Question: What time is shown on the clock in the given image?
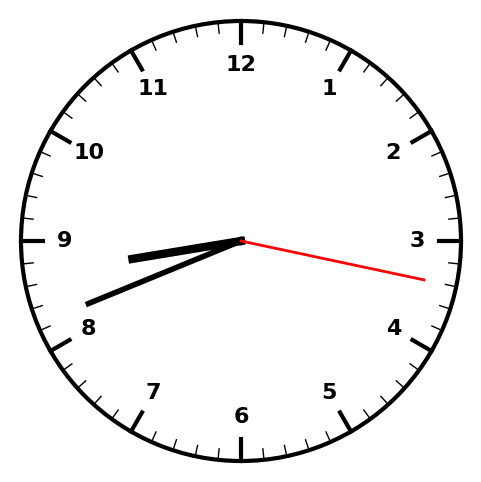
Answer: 08:41:17